Interaction volume radius: 5 \u00c5
Interaction volume height: 25 \u00c5
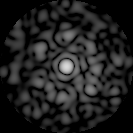
Disorder parameter: 0.7985